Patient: sex M, age 61
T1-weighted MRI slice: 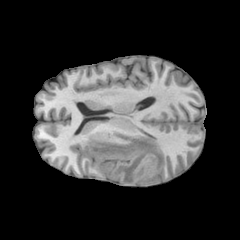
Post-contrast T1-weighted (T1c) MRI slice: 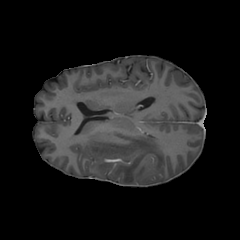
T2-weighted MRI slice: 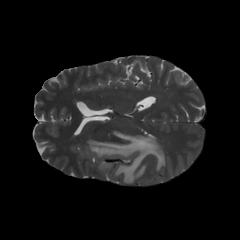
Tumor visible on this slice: yes
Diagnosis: Glioblastoma, IDH-wildtype
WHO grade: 4